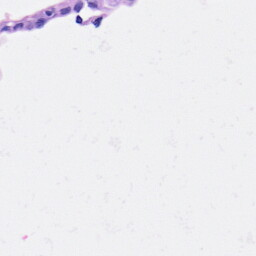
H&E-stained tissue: Heart